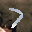
Label: 7